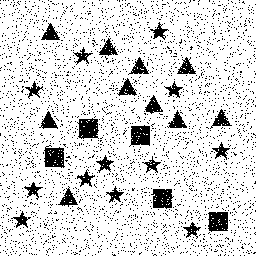
Squares: 5
Triangles: 10
Stars: 12
Total shapes: 27